九年级 · 解析几何
如图, 在 $\triangle A B C$ 中, $D$ 为 $B C$ 上的一点, $E$ 为 $A D$ 上的一点, $B E$ 的延长线交 $A C$于点 $F$. 已知 $\frac{B D}{D C}=\frac{1}{a}, \frac{A E}{D E}=\frac{1}{b}(a, b$ 为不小于 2 的整数 $)$, 则 $\frac{S_{\triangle A B F}}{S_{\triangle D F C}}$ 的值是 $\qquad$ .

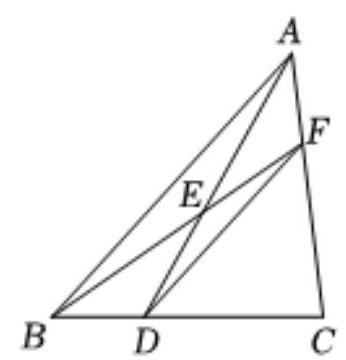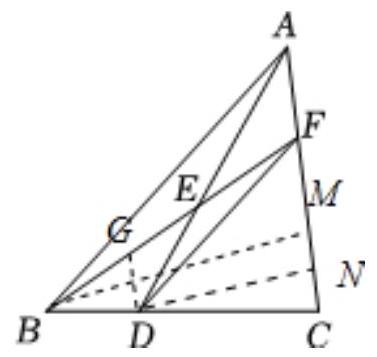
答案:  $\frac{1}{a b}$

解析: 解: 过点 $D$ 作 $D G / / A C$ 交 $B F$ 于点 $G$, 过 $B$ 作 $B M \perp A C$, 过 $D$ 作 $D N \perp A C$,

$\therefore \triangle B D G \backsim \triangle B C F, \triangle G D E \backsim \triangle F A E$,

$\therefore \frac{D G}{C F}=\frac{B D}{B C}=\frac{1}{a+1}, \frac{D G}{A F}=\frac{E D}{A E}=b$,

$\therefore D G=\frac{1}{a+1} C F, D G=b A F$,

$\therefore \frac{A F}{C F}=\frac{1}{b(a+1)}, \frac{B M}{D N}=\frac{1+a}{a}$,

$\therefore \frac{S_{\triangle A B F}}{S_{\triangle D F C}}=\frac{A F \cdot B M}{C F \cdot D N}=\frac{1}{a b}$;

故答案为: $\frac{1}{a b}$.

过点 $D$ 作 $D G / / A C$ 交 $B F$ 于点 $G$, 过 $B$ 作 $B M \perp A C$, 过 $D$ 作 $D M \perp A C$, 由 $D G / / A C$, 推出 $\triangle B D G \sim \triangle B C F$, $\triangle G D E \sim \triangle F A E$, 进一步推比例线段, 求出色F $=\frac{1}{b(a+1)}, \frac{B M}{D N}=\frac{1+a}{a}$, 再根据三角形面积公式求出 $\frac{S_{\triangle A B F}}{S_{\triangle D F C}}$的值.

本题考查平行线分线段成比例定理, 掌握平行于三角形一边的直线截其他两边(或两边的延长线), 所得的对应线段成比例的应用, 其中辅助线的做法是解题关键.